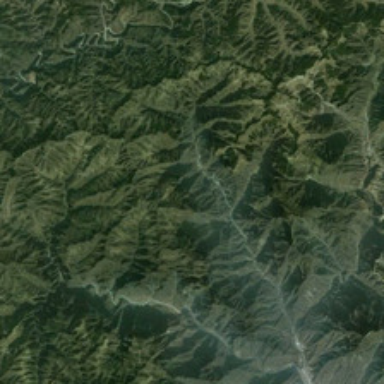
The mountain is yellow and green with roads winding on it .